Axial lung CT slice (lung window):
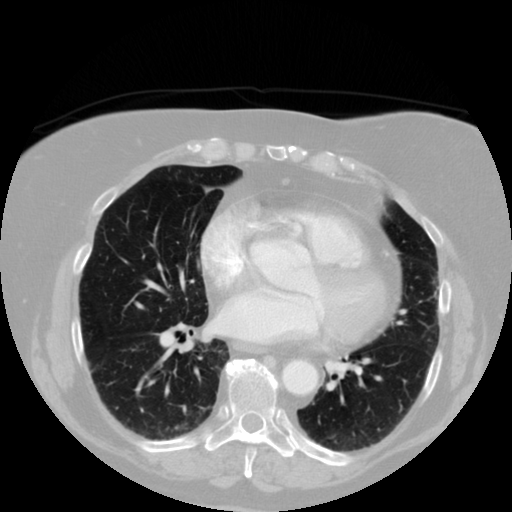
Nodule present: no